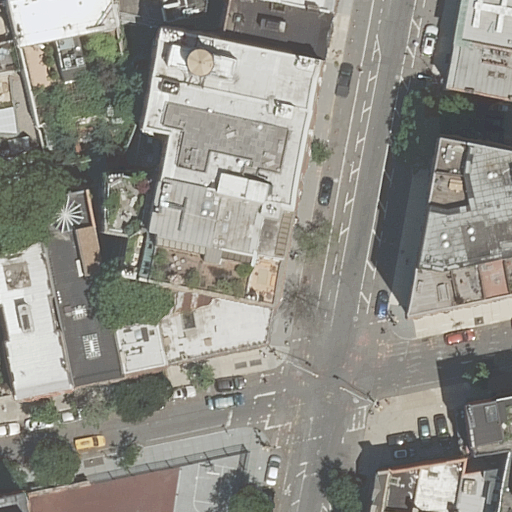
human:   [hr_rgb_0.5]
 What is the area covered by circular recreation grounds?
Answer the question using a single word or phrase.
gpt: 0m2

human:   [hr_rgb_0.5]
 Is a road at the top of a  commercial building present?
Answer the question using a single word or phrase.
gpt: no

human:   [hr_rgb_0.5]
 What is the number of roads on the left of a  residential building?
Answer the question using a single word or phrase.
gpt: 1

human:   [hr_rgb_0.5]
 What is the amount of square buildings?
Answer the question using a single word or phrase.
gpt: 0

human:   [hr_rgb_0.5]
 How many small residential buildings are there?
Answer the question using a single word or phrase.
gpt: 9

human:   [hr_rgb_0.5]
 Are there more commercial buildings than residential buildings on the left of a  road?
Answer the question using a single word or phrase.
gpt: no

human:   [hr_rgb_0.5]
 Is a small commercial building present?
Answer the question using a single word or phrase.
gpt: no

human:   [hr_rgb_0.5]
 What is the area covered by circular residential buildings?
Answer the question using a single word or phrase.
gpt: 0m2

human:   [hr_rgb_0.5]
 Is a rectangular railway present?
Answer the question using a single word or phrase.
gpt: no

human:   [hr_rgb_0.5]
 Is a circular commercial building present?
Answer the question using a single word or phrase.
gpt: no

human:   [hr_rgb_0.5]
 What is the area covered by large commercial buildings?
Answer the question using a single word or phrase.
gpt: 0m2

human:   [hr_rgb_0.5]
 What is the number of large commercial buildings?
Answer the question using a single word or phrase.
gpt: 0

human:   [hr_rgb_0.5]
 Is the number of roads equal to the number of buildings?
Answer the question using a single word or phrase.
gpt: no

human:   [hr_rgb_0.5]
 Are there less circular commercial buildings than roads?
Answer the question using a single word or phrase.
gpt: yes

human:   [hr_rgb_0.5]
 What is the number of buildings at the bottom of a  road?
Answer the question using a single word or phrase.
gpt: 7

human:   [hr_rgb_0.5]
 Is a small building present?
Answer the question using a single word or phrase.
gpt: yes

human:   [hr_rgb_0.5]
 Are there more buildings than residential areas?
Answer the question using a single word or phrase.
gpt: yes

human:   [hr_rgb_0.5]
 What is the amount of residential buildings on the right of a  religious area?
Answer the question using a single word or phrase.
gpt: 0

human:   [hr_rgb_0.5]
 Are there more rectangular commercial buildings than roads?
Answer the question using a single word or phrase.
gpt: no

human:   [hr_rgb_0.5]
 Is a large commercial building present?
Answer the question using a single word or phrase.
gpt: no

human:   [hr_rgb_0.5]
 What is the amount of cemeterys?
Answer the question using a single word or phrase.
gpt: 0

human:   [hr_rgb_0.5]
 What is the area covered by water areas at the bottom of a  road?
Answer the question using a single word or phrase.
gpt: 0m2

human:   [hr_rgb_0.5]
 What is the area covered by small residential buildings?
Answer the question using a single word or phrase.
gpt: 339m2

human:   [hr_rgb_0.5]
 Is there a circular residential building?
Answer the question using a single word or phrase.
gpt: no

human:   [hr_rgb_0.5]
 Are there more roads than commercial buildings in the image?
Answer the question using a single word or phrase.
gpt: yes

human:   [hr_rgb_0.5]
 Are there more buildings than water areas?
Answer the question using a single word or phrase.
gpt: yes

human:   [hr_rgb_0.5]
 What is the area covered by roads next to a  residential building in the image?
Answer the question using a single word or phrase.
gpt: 0m2

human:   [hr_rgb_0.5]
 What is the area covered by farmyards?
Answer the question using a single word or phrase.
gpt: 0m2

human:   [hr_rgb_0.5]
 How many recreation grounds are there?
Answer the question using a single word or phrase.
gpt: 0

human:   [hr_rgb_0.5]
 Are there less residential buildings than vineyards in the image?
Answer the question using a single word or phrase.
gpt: no

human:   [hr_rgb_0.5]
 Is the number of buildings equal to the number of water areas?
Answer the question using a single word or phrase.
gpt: no

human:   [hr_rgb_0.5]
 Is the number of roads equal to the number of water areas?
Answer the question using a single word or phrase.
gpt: no

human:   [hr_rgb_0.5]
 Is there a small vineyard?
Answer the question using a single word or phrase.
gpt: no

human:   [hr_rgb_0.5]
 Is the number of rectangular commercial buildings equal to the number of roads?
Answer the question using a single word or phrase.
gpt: no

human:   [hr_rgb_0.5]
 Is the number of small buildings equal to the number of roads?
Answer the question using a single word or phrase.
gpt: no

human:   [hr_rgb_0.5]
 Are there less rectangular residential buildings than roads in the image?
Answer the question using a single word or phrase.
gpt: no